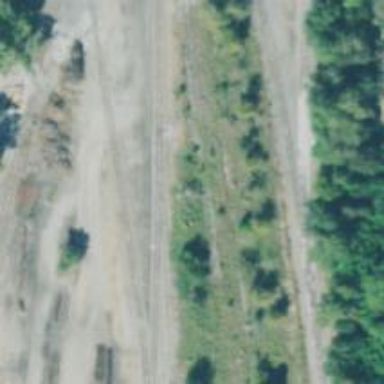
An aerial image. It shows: Unused railway yard.